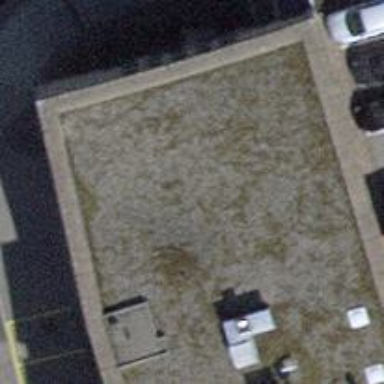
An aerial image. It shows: Bank.